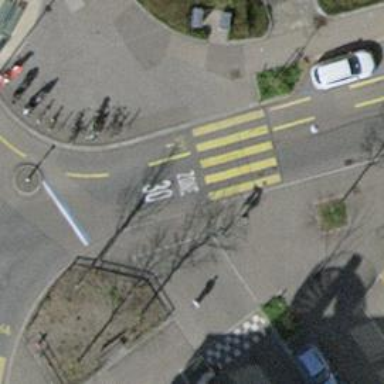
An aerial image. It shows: Uncontrolled zebra crossing with notable zebra markings.